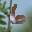
Label: 6